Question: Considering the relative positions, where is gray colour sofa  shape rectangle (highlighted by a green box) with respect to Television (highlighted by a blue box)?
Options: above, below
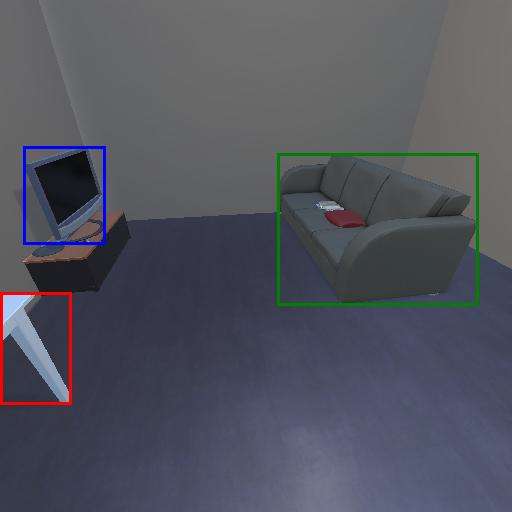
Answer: above